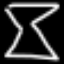
Label: hourglass